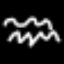
Label: squiggle